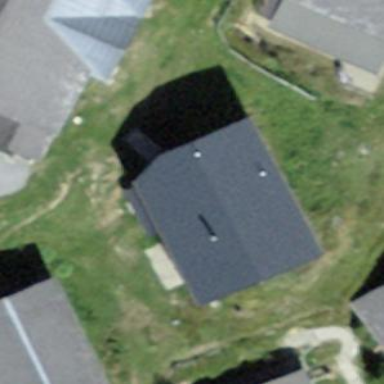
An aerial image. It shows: Part of building.